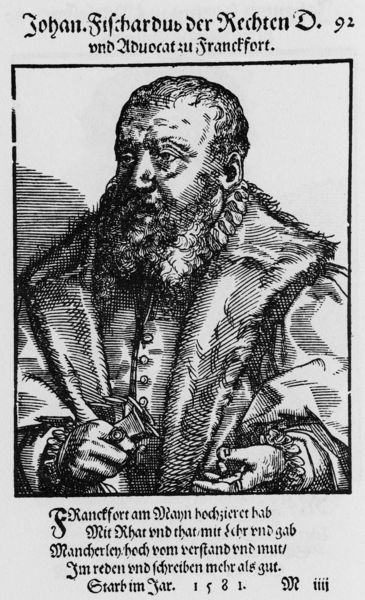
Titel: Bildnis des Johann Fichard (Fischardus)
Künstler: Tobias Stimmer
Institution: (Seriendruck)
Schlagwörter: hand, mann, umhang, daumen, finger, grau, haar, ohr, schmuck, schwarz, weiss, zeichnung, blick, alt, bart, arme, augen, gesicht, halten, johannes, kragen, mensch, pelz, rahmen, vollbart, ärmel, bildnis, herr, hände, portrait, porträt, haare, kutte, mantel, reich, renaissance, fell, holzschnitt, schrift, grafik, dick, dichter, ernst, inschrift, glatze, deutsch, rüschen, knöpfe, weste, ring, name, ringe, druck, schraffur, radierung, stich, seite, text, manschetten, pelzkragen, halbprofil, wams, gegenstand, altdeutsch, schwaz, majuskel, bekanntmachung, frankfurt, fingernagel, daumennagel, rechten, graphik schwarzweiß weiß weiss, rechtsanwalt, brt, 1581, fischardus, franckfort, fischart